Field crop: tomato
Growth stage: 2
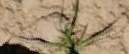
Species: cyperus